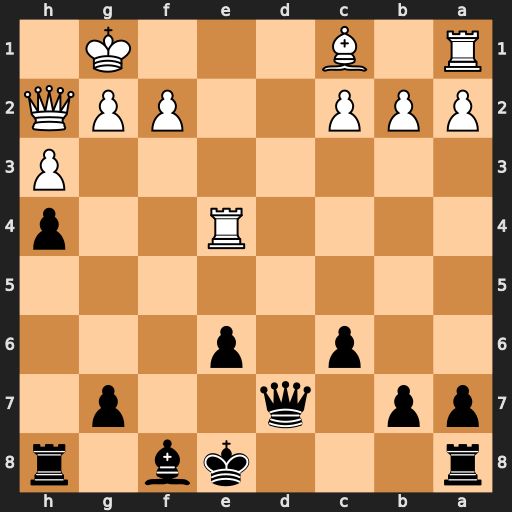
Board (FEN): r3kb1r/pp1q2p1/2p1p3/8/4R2p/7P/PPP2PPQ/R1B3K1
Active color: b
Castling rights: kq
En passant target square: -
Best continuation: Qd1+ Re1 Qxe1#